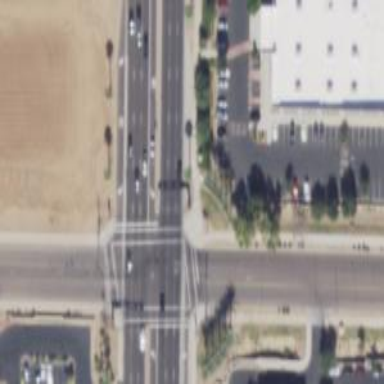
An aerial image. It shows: Solid stop line on the road marking.